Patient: sex M, age 78
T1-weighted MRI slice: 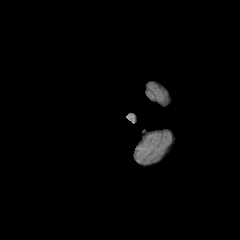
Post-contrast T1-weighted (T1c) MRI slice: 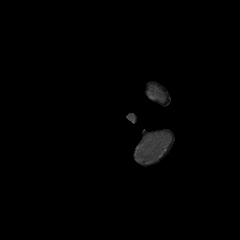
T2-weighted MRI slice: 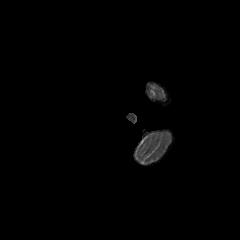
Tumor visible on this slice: no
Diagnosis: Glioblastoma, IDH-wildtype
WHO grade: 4